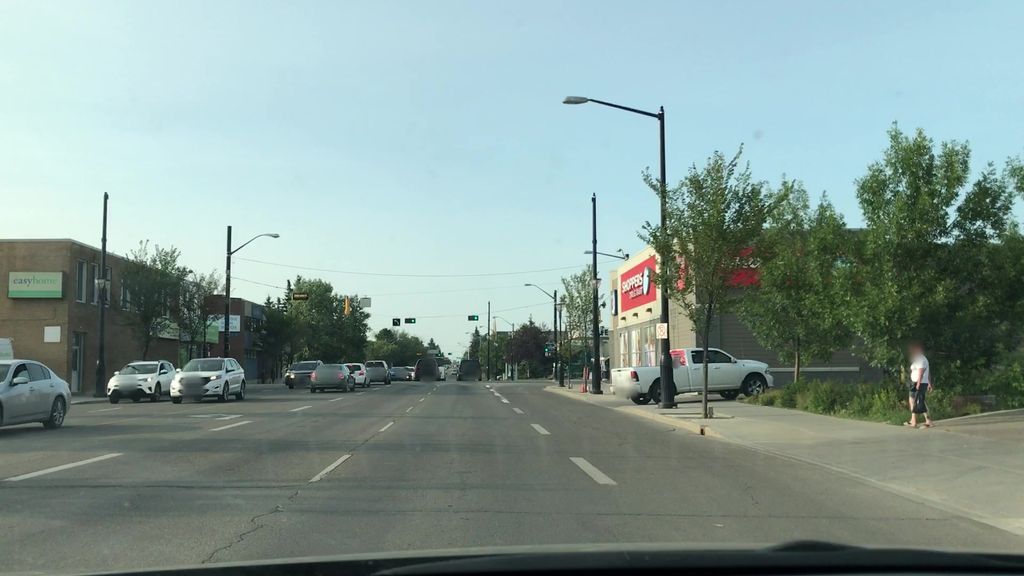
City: edmonton